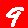
Digit: 9